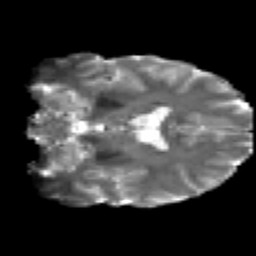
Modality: T2w
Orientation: coronal
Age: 25
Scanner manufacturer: siemens
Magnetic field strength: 3 T
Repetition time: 2.2 s
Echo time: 0.084 s